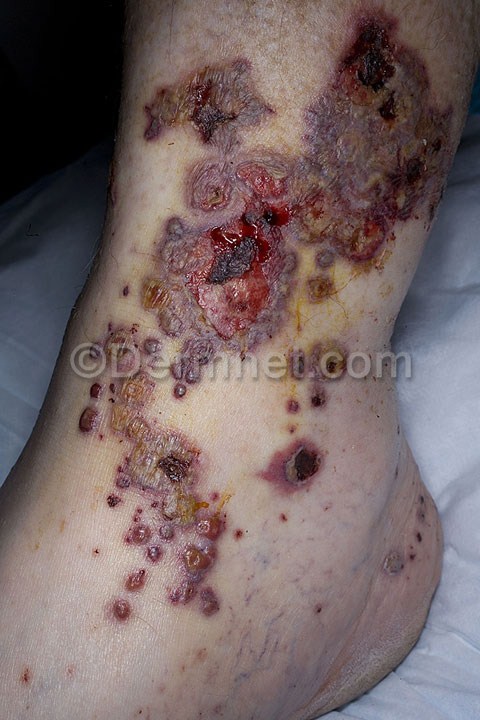
Disease: Vasculitis Photos